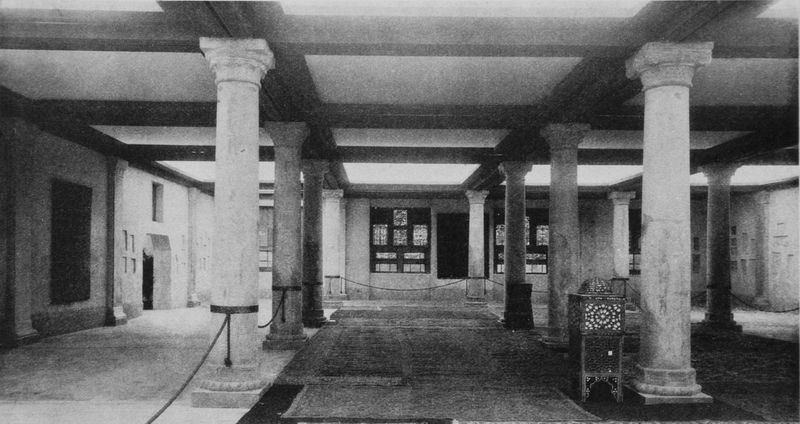
Titel: Innenräume zur Muhammedanischen Ausstellung, München
Künstler: Rupert von Miller
Schlagwörter: fenster, säulen, teppich, kanal, kirche, boden, decke, saal, durchgang, kordel, galerie, halle, foto, fotografie, moschee, gebet, ausstellung, grab, ionisch, gräber, museum, heilig, installation, abtrennung